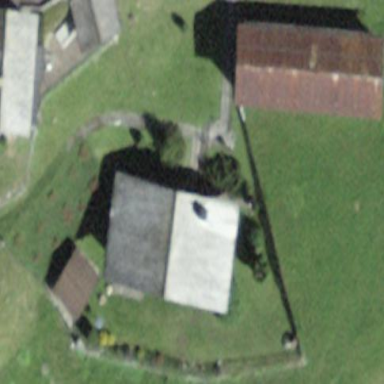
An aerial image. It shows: Simple house.